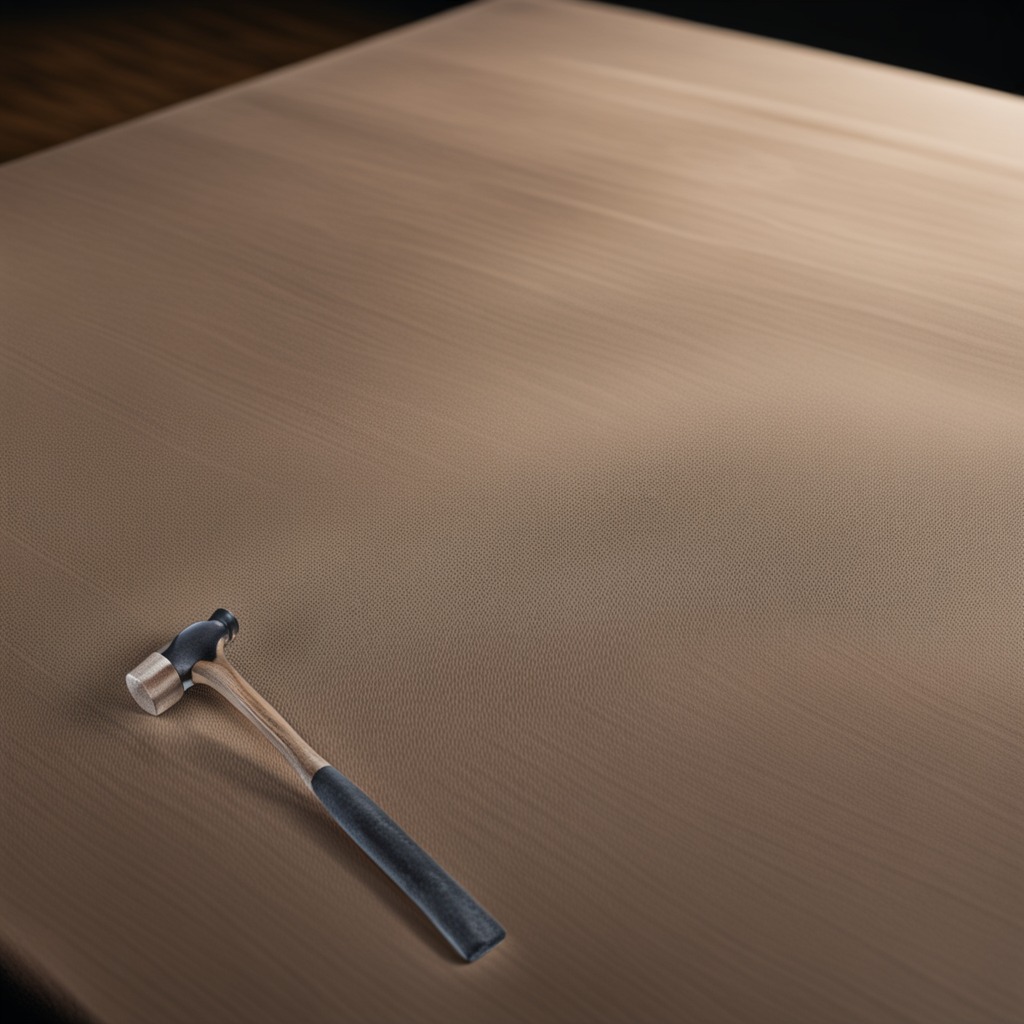
A hammer is lying on a wooden table inside a workshop at night.